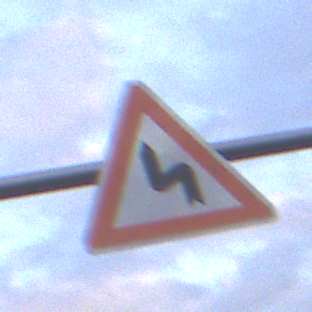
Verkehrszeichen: DoppelkurveZunaechstLinks
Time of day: SunriseSunset
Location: Outdoor (Nature)
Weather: PartlyCloudy
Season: NotSpecified
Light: Natural